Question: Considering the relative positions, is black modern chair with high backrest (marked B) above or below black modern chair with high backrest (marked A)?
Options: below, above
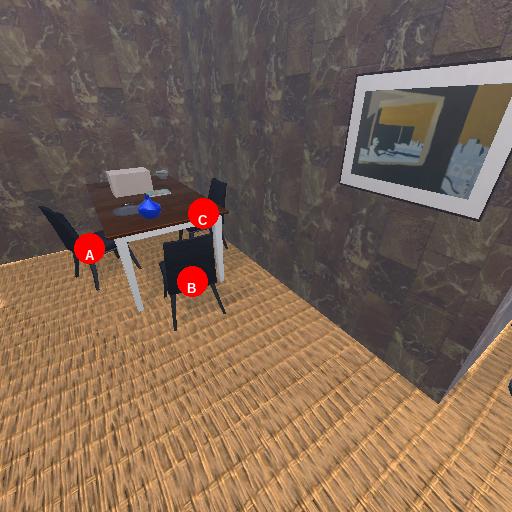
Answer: below